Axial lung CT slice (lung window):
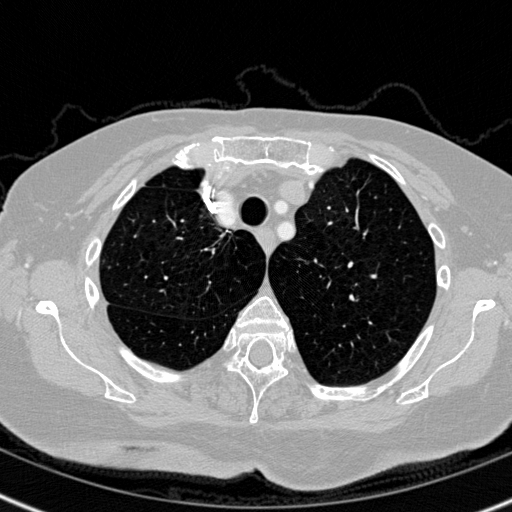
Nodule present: no